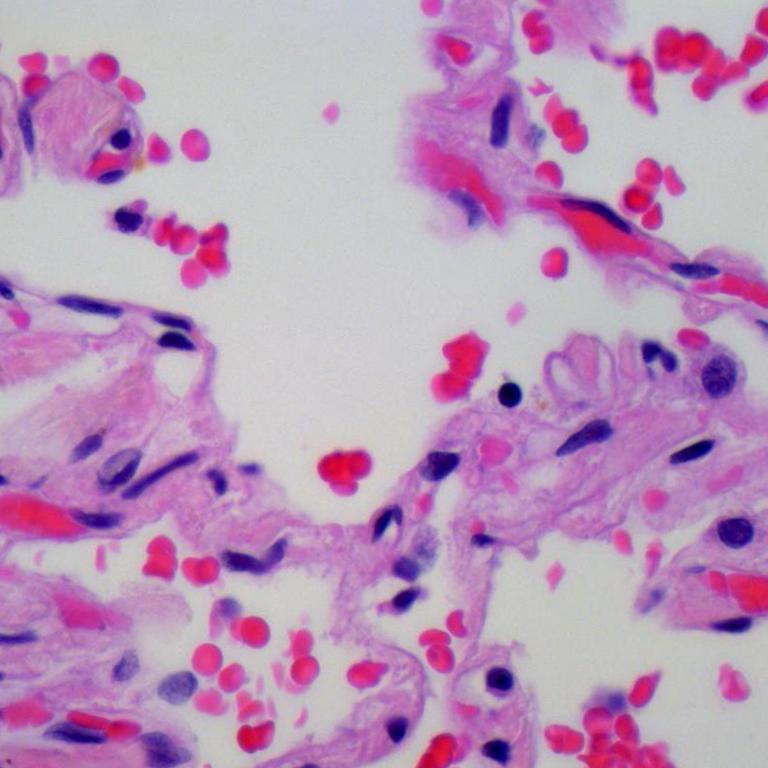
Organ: lung
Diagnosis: benign